Chest X-ray. View position: PA
Patient age: 56
Patient sex: F
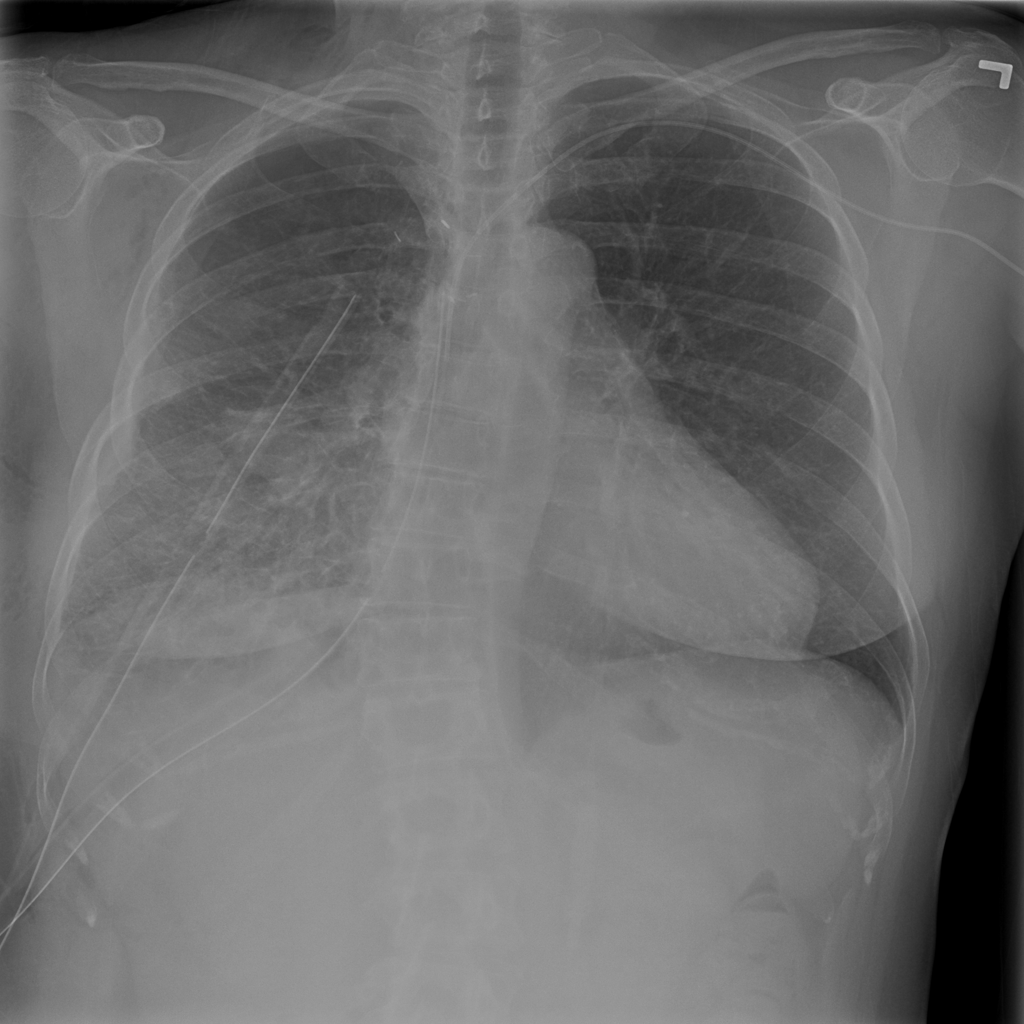
Finding: Pneumothorax